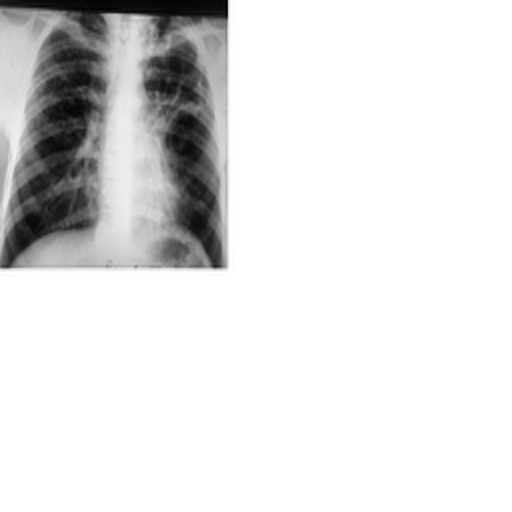
Finding: TUBERCULOSIS